Aerial crown-view tile of a tropical tree (Barro Colorado Island, Panama), acquired 20250414:
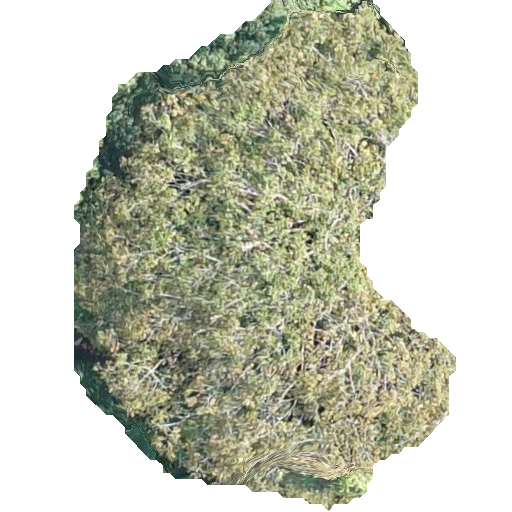
Species: Dipteryx oleifera
GBIF accepted scientific name: Dipteryx oleifera
Crown area: 207.854 m²